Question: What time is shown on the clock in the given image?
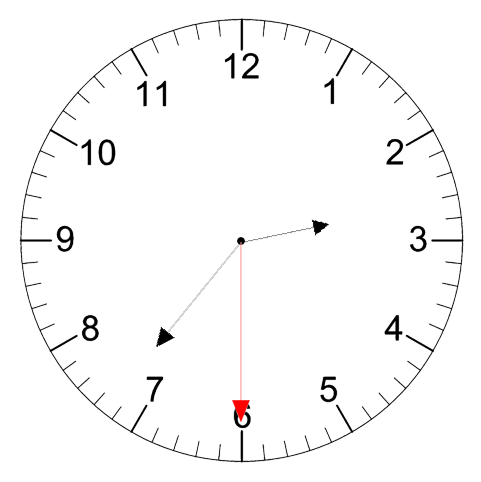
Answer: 02:36:30